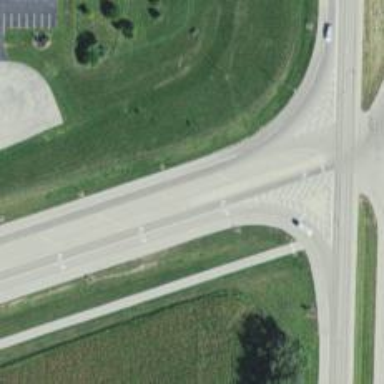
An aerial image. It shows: Asphalt road with primary link designation.